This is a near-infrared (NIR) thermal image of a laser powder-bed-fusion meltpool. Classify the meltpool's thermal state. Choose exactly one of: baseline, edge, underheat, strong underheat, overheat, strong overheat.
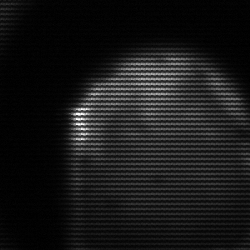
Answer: edge